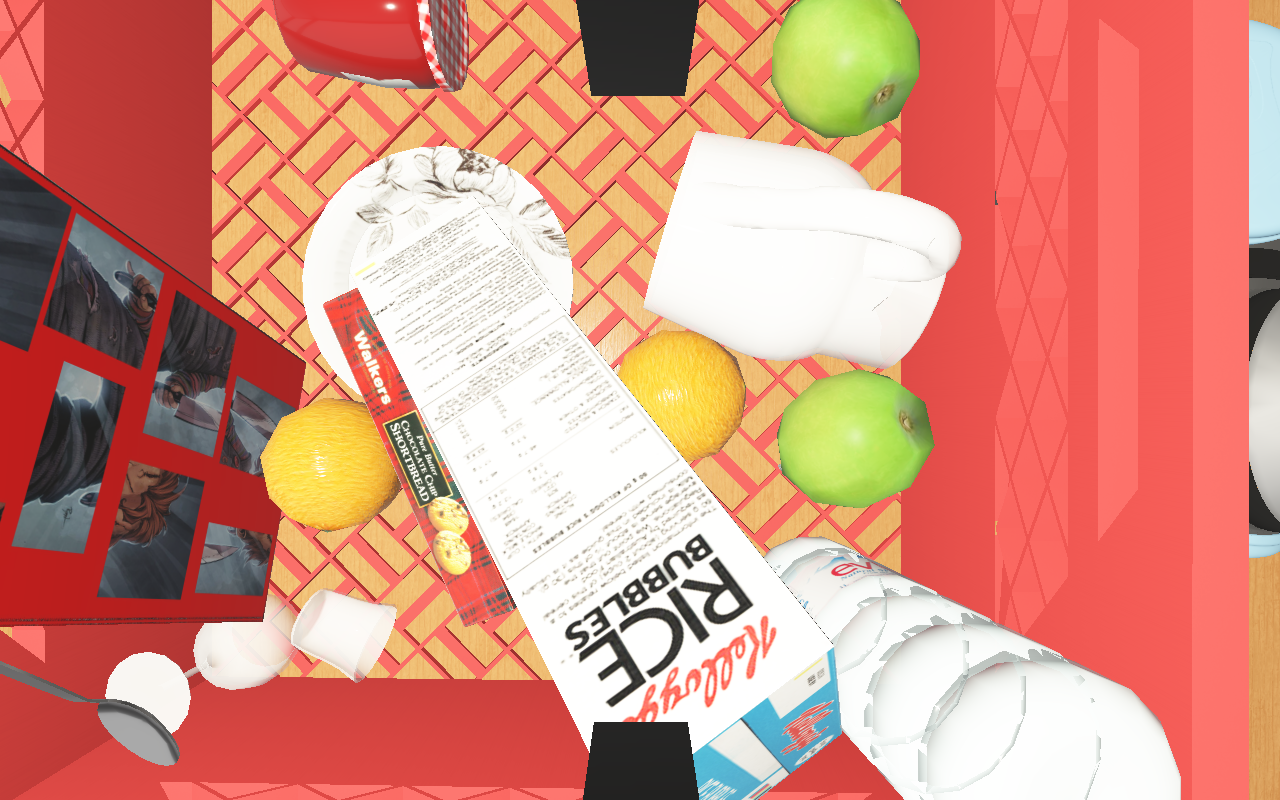
Objects in the scene:
carafe
water bottle
apple
apple
orange
orange
spoon
glass
wineglass
jam jar
cereal box
cereal box
biscuit box